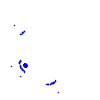
Particle: pion